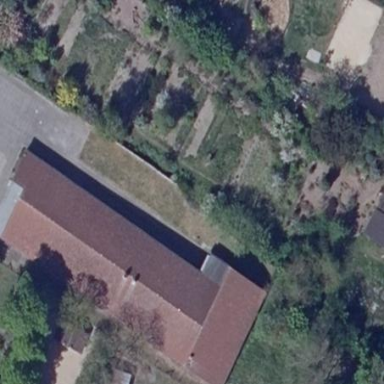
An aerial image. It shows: Building.